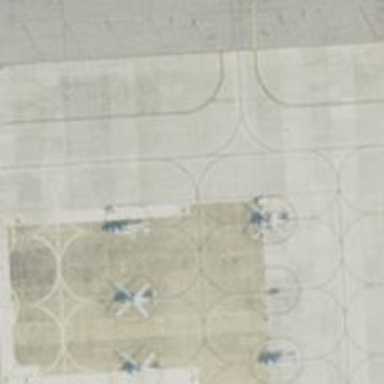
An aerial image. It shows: Image of taxiway at airport.